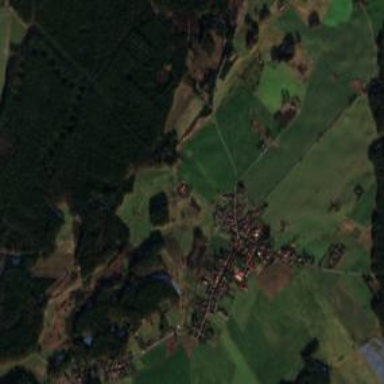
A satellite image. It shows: Village area.